Field crop: tomato
Growth stage: 1
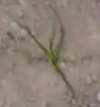
Species: cyperus